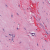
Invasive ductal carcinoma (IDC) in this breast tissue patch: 0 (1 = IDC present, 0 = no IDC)